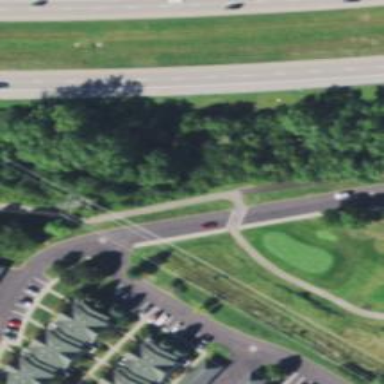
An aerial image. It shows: Marked path crossing with excellent trail visibility. It resembles golf cart path.